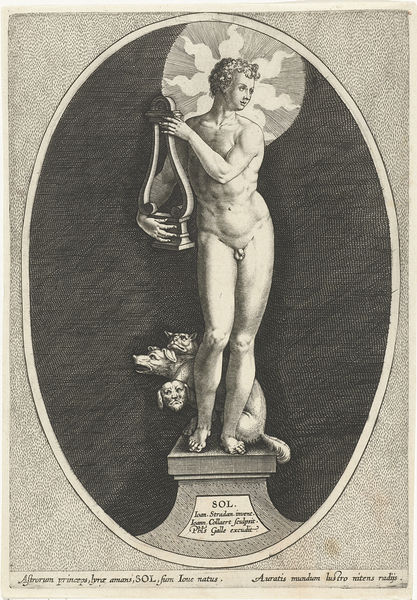
Titel: Zon (Sol)
Künstler: Jan (II) Collaert
Standort: Amsterdam
Institution: Rijksmuseum
Schlagwörter: himmel, hund, bibel, sockel, höle, locken, engel, statue, schrift, muskeln, bronze, junge, gravur, schein, heiligenschein, hölle, heaven, hell, harfe, angle, genitalien, lucifer, old book painting